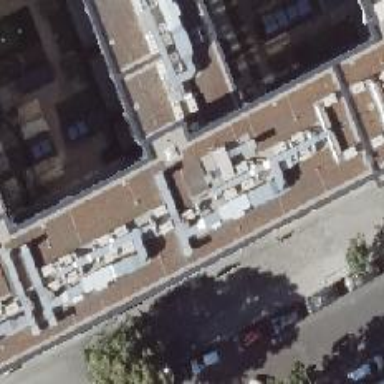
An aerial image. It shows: Student accommodation.